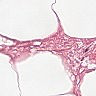
Metastatic tissue present: no